Field crop: maize
Growth stage: 2
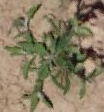
Species: atriplex